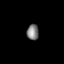
Tissue: lung
Cell type: Myeloid cells
Senescence score: 0.5583
Nuclear area (px): 182
Mean DAPI intensity: 127.187